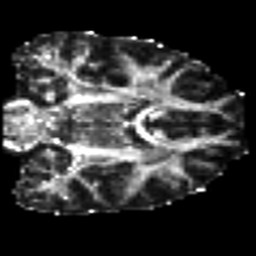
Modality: FA
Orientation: coronal
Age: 29
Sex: male
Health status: ill
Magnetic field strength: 3 T
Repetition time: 9 s
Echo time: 0.093 s